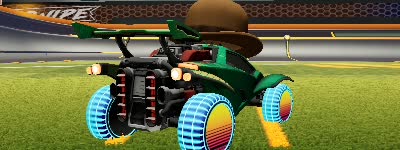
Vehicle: octane